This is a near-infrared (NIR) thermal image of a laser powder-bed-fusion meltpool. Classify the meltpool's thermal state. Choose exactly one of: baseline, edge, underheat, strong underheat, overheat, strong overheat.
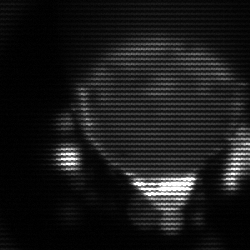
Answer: edge